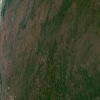
Label: land